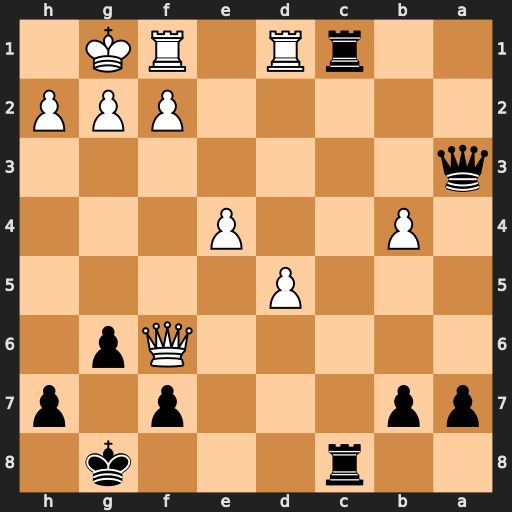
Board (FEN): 2r3k1/pp3p1p/5Qp1/3P4/1P2P3/q7/5PPP/2rR1RK1
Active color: b
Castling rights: -
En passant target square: -
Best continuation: Rxd1 Rxd1 Rc1 Rf1 Rxf1+ Kxf1 Qd3+ Ke1 Qxe4+